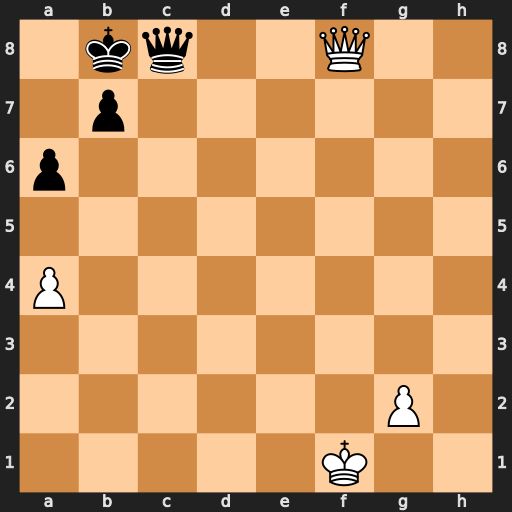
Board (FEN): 1kq2Q2/1p6/p7/8/P7/8/6P1/5K2
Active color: w
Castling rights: -
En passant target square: -
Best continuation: Qxc8+ Kxc8 a5